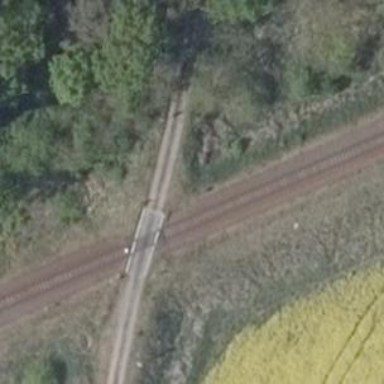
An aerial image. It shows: Railway signal.